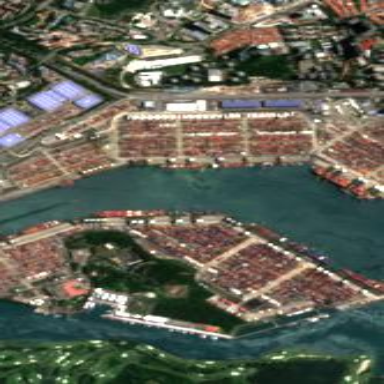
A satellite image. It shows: Industrial port area with concrete surface. The port is used for handling cargo containers.